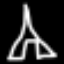
Label: The Eiffel Tower